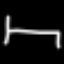
Label: bed